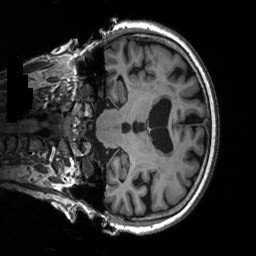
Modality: T1w
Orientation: coronal
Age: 78
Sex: female
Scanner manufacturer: siemens
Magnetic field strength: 3 T
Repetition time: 2.5 s
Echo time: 0.00248 s